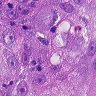
Metastatic tissue present: yes